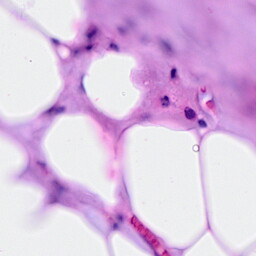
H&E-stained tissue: Breast